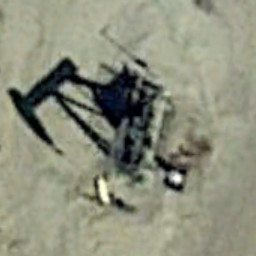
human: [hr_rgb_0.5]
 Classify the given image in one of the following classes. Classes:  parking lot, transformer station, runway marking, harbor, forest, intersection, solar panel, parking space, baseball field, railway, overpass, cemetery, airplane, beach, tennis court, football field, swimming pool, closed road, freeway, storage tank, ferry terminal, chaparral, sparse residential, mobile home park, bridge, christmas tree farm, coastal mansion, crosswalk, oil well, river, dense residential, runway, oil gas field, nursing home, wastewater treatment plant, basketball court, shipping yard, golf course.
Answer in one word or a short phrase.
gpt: oil well